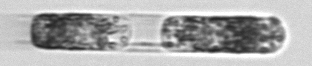
Label: Hemiaulus